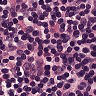
Metastatic tissue present: no